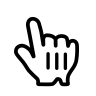
Cursor type: pointer
OS/theme: linux-apple-cursor
Variant: black